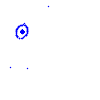
Particle: pion